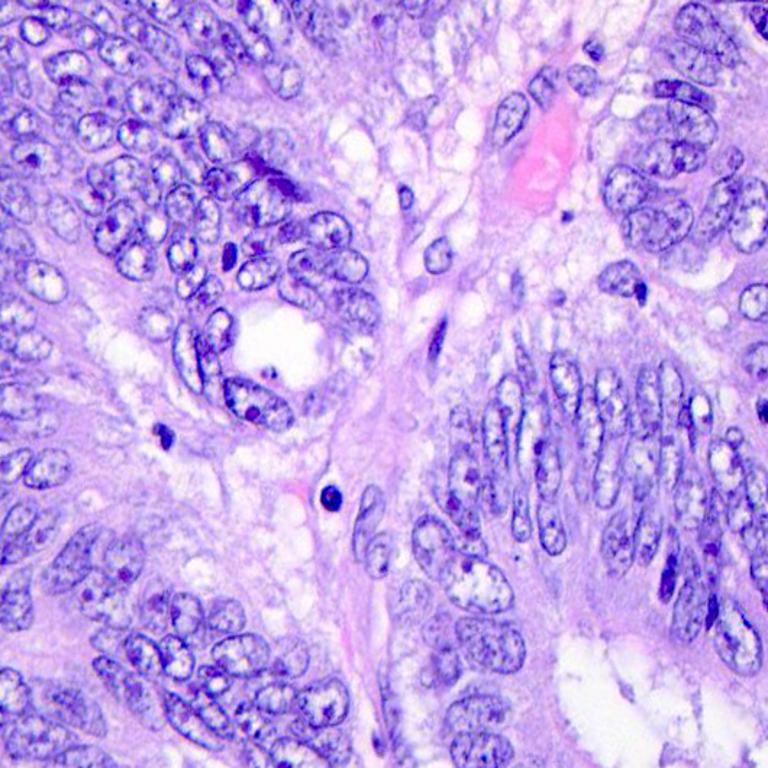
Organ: colon
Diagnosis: adenocarcinomas